Interaction volume radius: 10 \u00c5
Interaction volume height: 25 \u00c5
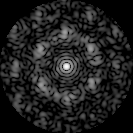
Disorder parameter: 0.6832